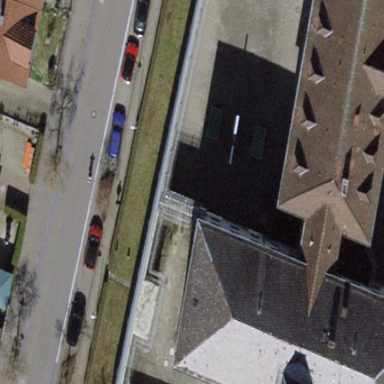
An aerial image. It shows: Civic building that serves as prison.